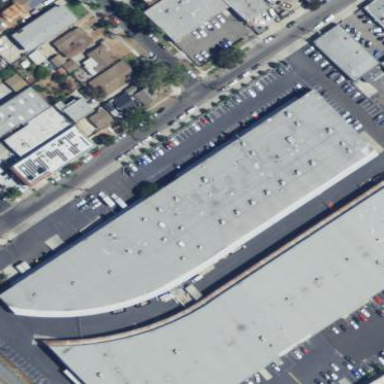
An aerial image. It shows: Industrial building.